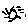
Label: sun